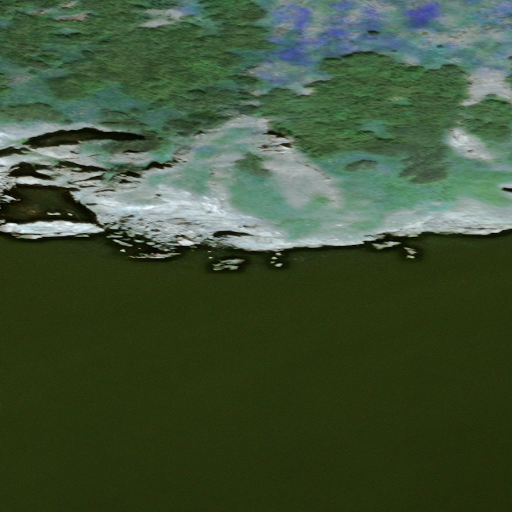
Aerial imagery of cape in Alaska named Cape Darby containing only unknown